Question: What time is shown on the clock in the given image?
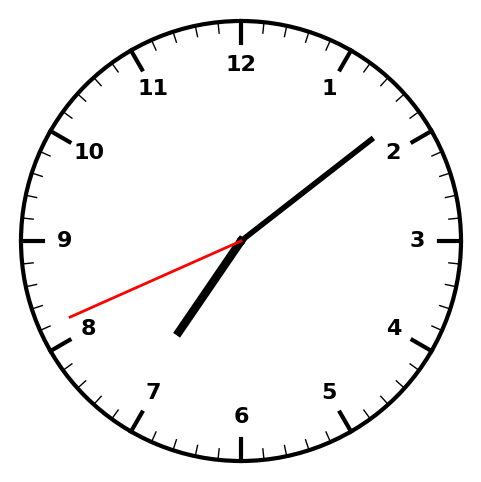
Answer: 07:08:41